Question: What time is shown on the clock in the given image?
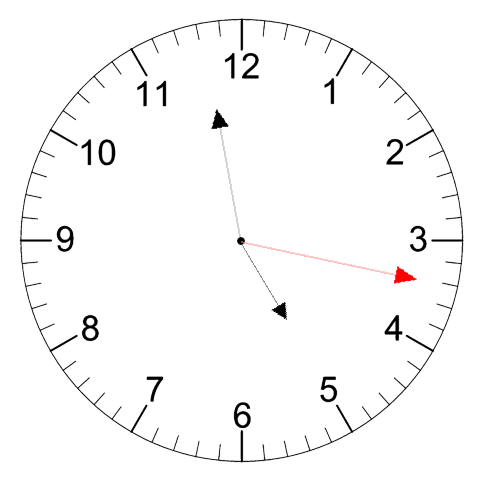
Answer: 04:58:17